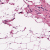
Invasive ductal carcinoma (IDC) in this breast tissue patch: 0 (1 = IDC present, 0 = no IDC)